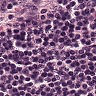
Metastatic tissue present: no